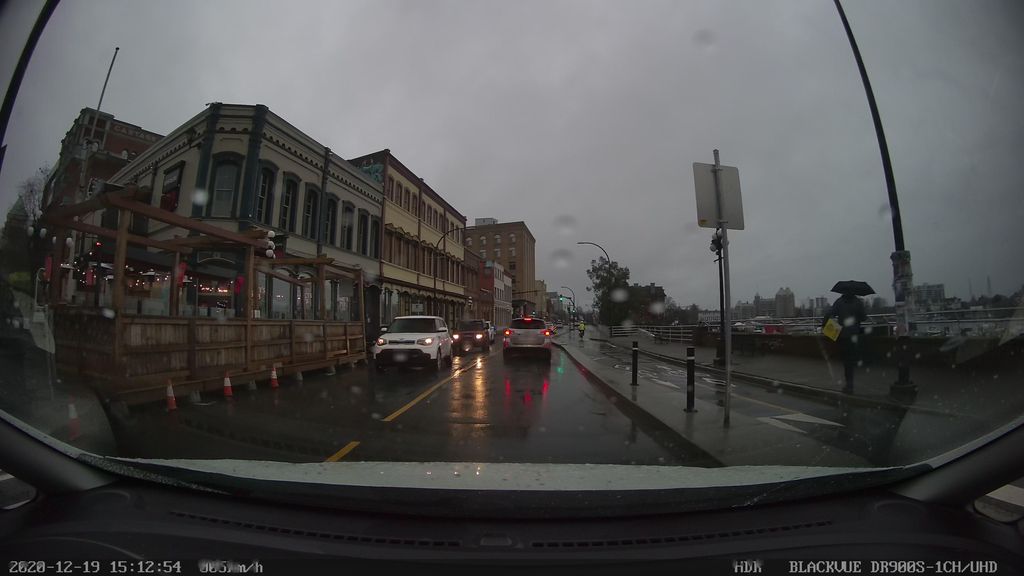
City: victoria